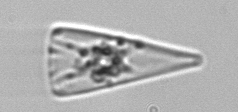
Label: Licmophora